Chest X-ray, AP view. Patient: 69 years old, sex M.
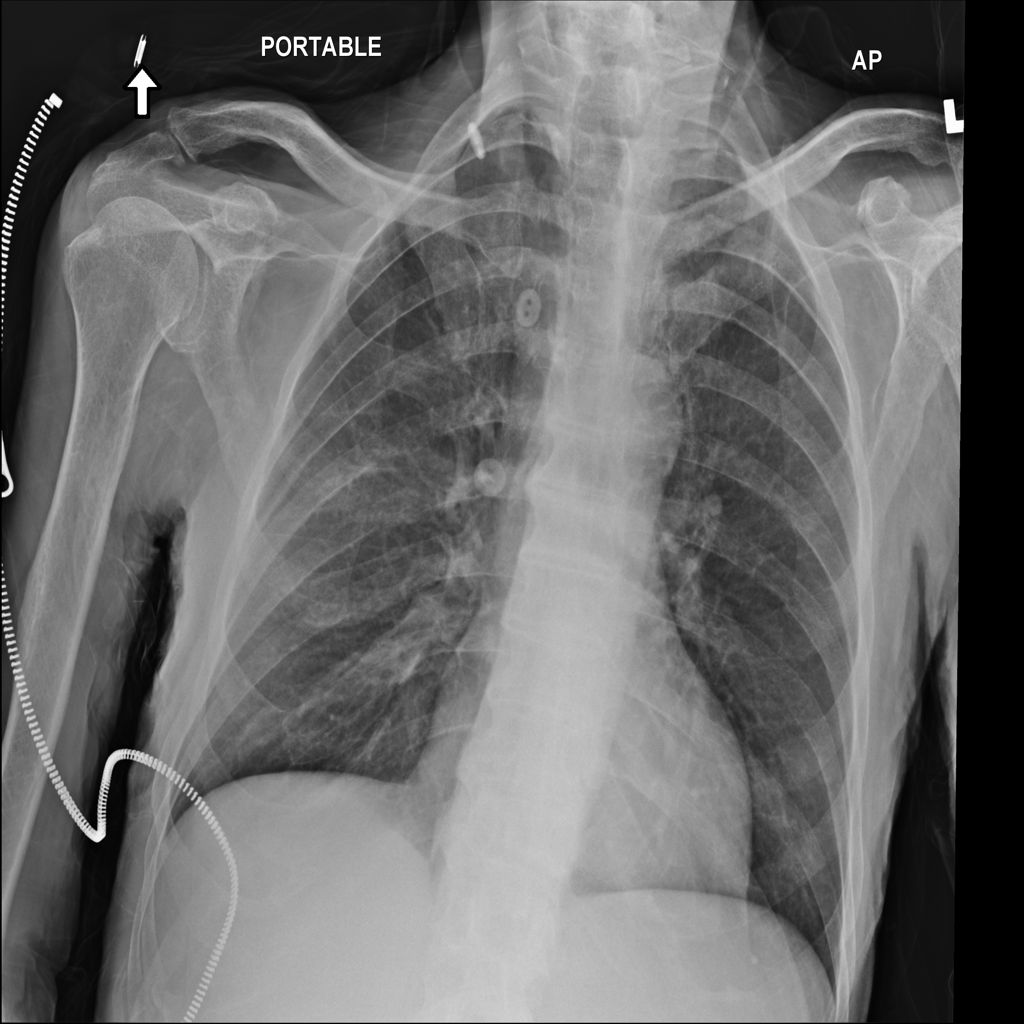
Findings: Infiltration